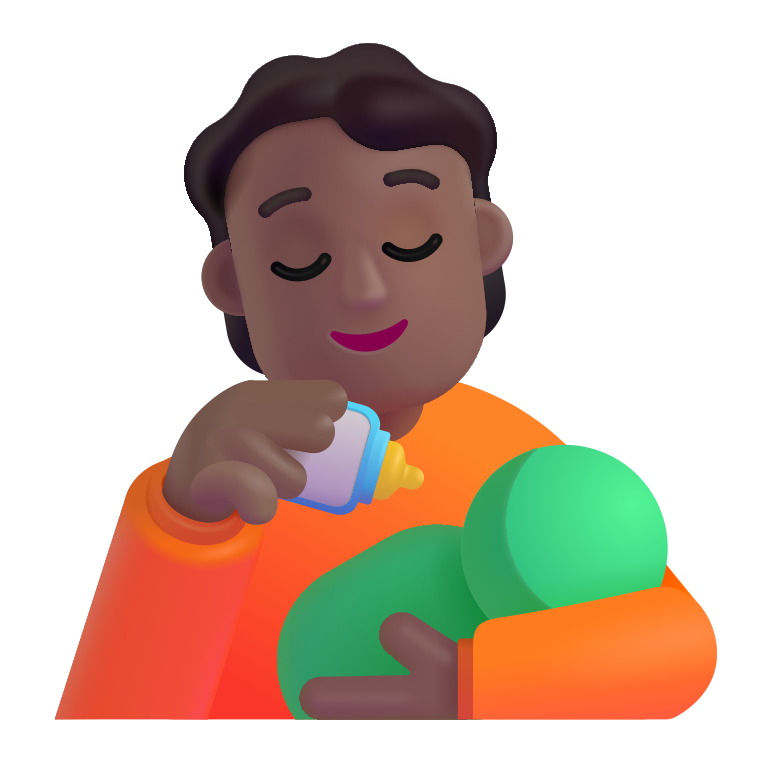
person feeding baby color  dark